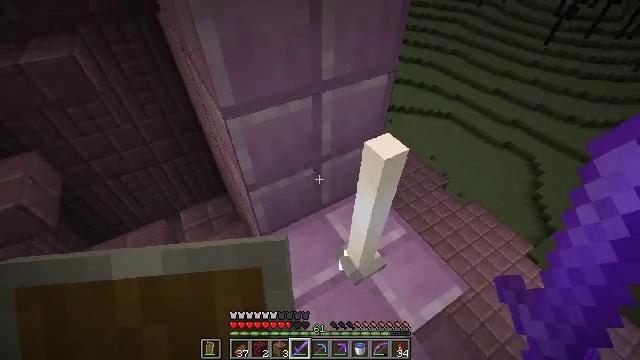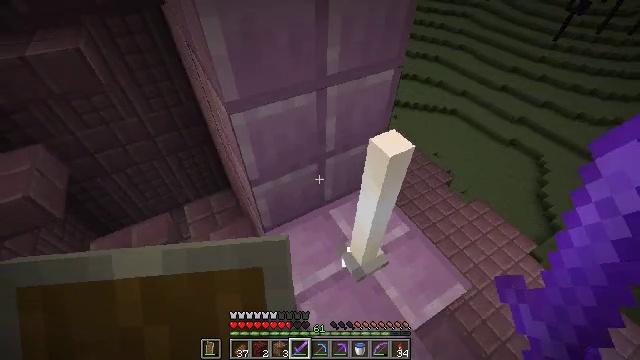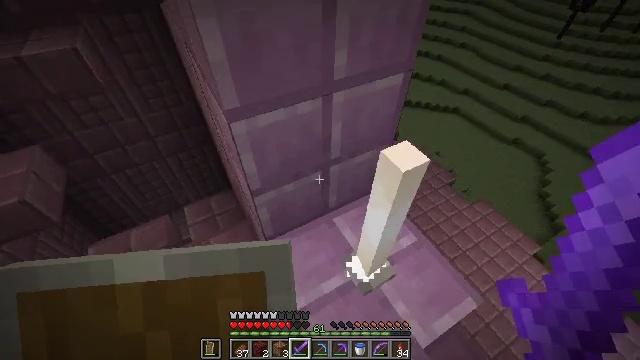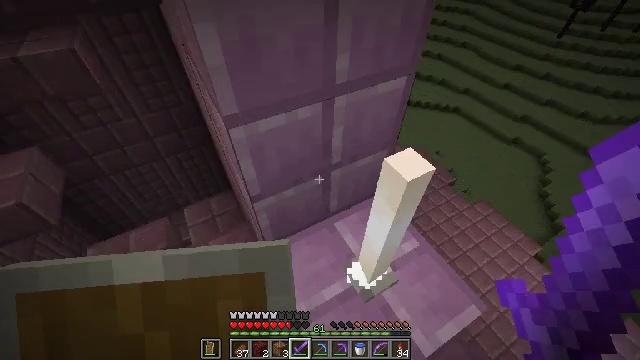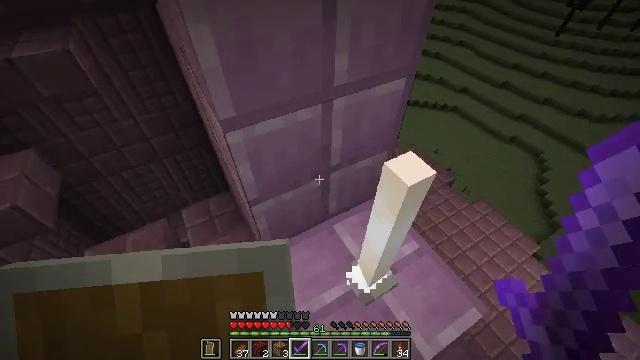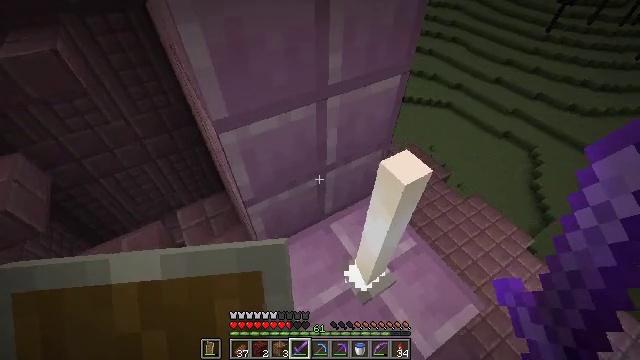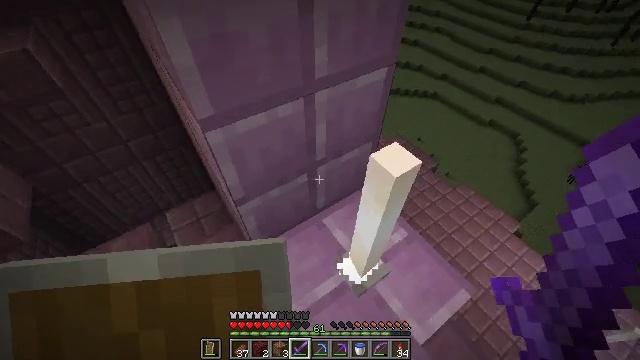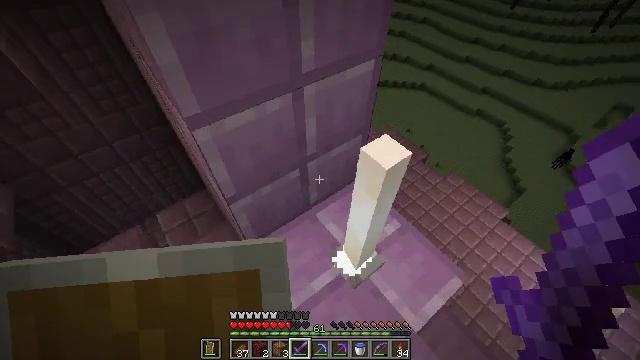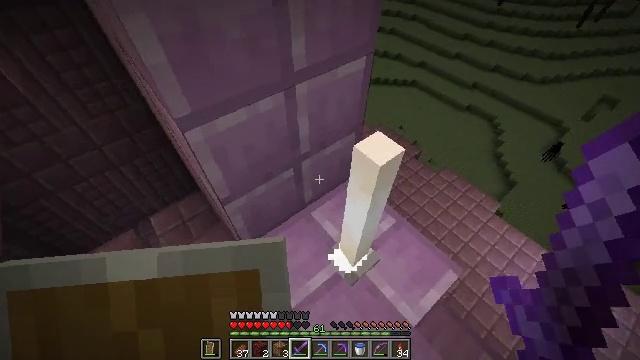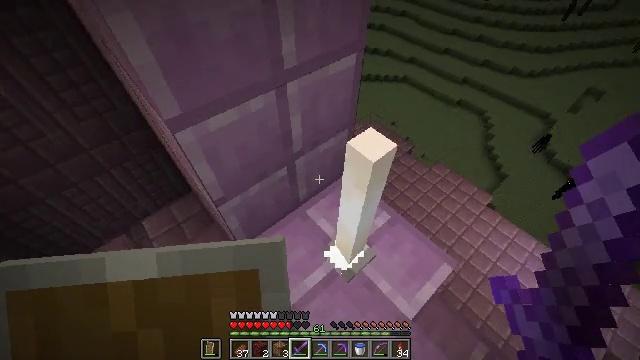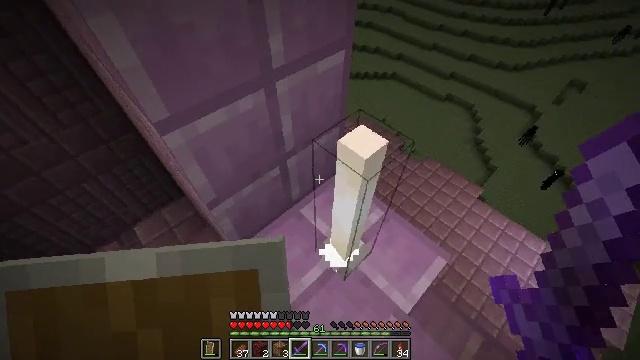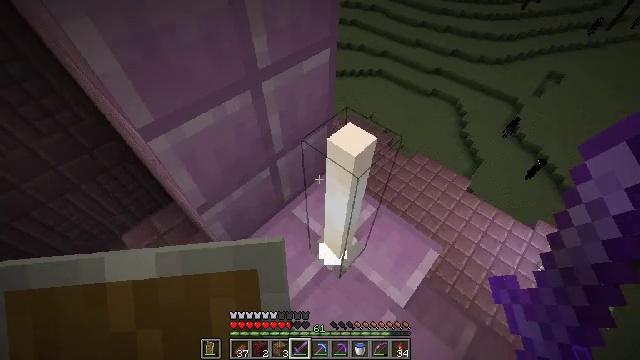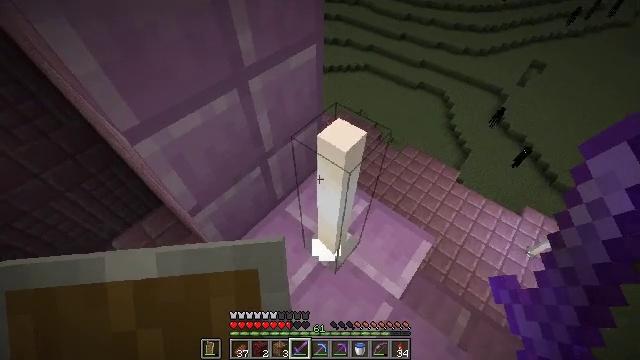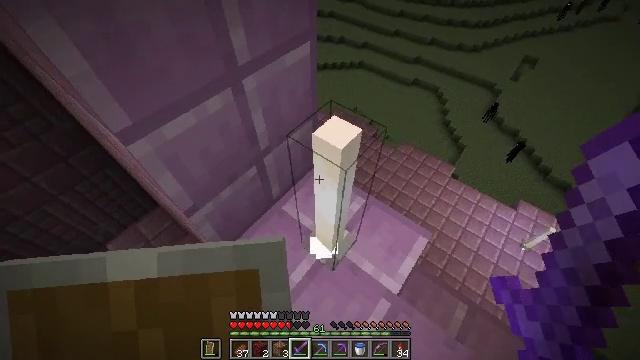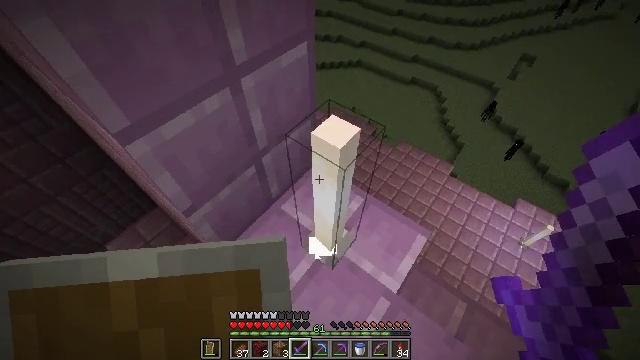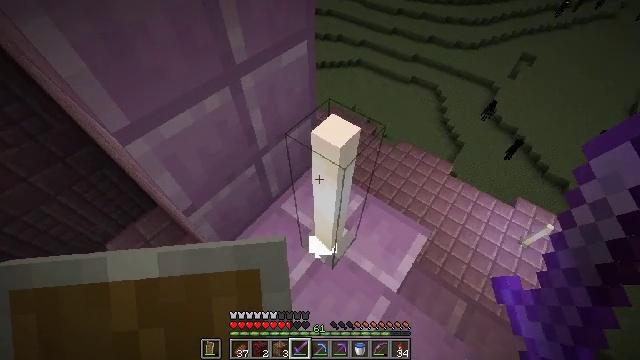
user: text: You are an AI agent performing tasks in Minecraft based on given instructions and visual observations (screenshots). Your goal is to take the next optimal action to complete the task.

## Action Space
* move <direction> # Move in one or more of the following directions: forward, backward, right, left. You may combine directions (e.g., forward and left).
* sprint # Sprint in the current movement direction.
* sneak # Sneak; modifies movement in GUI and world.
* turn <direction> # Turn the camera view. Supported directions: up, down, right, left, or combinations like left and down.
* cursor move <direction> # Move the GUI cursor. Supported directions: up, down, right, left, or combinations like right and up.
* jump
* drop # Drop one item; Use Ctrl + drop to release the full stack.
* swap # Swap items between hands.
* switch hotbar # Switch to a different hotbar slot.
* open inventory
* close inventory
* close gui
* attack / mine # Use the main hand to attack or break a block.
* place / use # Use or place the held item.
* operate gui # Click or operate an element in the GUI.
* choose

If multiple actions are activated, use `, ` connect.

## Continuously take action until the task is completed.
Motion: motion action
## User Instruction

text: Mine the end rod.
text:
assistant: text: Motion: turn left and down
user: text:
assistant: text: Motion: no_op
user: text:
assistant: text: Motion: no_op
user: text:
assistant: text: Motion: no_op
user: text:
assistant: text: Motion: turn right
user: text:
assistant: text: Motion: turn right and down
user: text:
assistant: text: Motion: turn right and down
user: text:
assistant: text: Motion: turn right
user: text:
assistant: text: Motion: turn right
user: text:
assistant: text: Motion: turn right
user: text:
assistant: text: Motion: turn right
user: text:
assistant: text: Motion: turn right
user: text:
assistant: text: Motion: turn right
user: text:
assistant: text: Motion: no_op
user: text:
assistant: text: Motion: no_op
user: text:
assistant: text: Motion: no_op
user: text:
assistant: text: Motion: no_op
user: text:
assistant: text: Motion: no_op
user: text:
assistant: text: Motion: no_op
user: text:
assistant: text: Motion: no_op
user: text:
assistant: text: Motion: no_op
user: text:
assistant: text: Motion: no_op
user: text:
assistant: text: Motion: no_op
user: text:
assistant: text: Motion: no_op
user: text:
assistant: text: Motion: no_op
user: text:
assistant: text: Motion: no_op
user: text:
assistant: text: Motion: no_op
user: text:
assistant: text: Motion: no_op
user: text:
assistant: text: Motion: no_op
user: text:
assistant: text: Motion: no_op